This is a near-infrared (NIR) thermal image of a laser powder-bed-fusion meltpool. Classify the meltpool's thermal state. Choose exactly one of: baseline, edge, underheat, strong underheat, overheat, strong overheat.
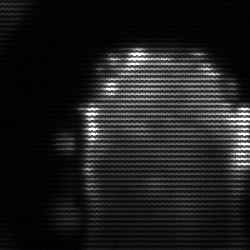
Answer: baseline